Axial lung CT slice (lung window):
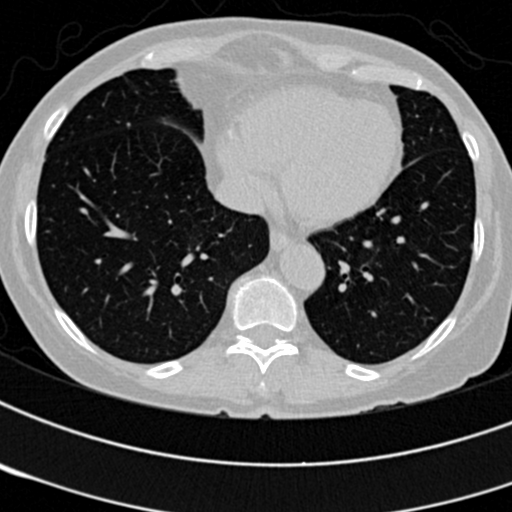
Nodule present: no